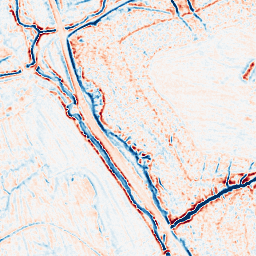
Category: edge_preserving
Decomposition family: bilateral
Decomposition parameters: d: 9
sigma_color: 50
sigma_space: 25
Upsampling method: cubic_mitchell
Upsampling parameters: scale: 2
Upsampling scale: 2